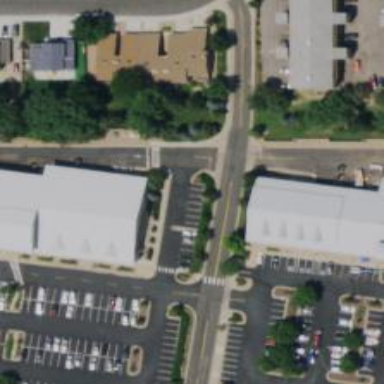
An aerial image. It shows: Marked uncontrolled road crossing.